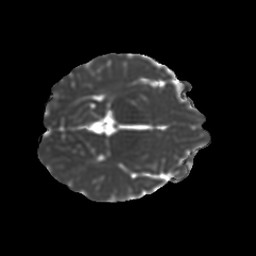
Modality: MD
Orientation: axial
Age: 12
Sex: male
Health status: ill
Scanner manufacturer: ge
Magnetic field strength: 3 T
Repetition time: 7.5 s
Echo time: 0.079 s